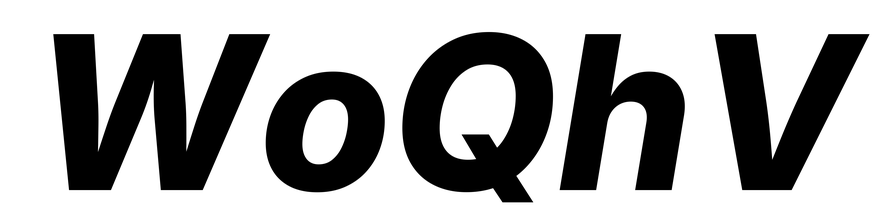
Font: Inter-Italic_ExtraBold_Italic